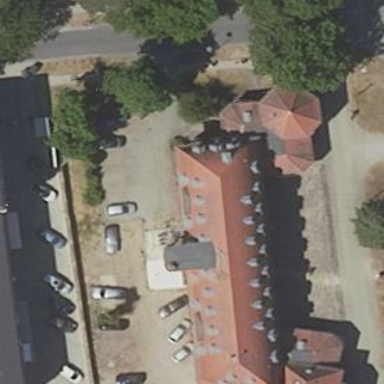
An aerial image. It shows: Beige building with brown mansard roof.